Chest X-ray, PA view. Patient: 72 years old, sex F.
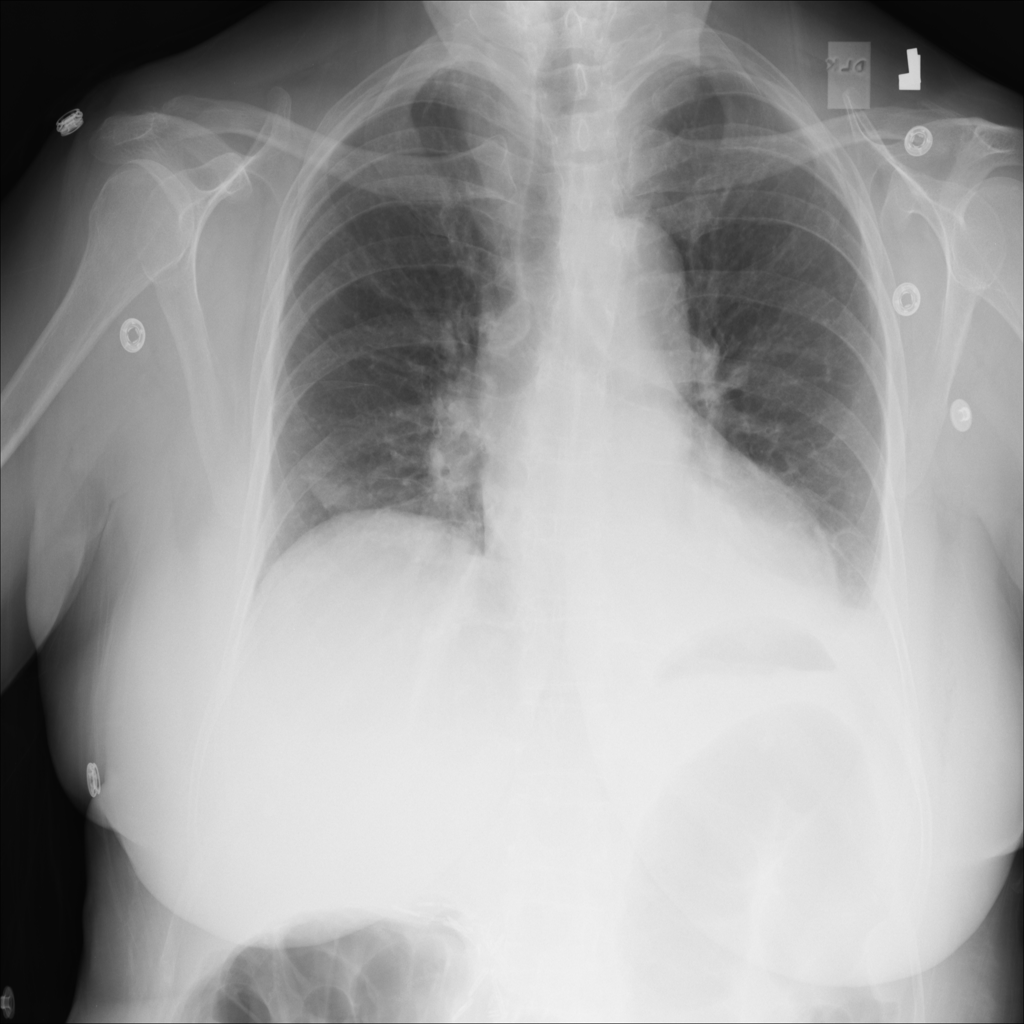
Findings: Effusion